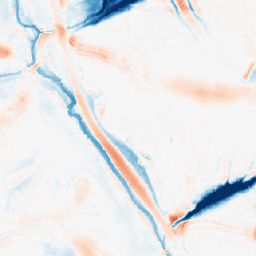
Category: morphological
Decomposition family: tophat_combined
Decomposition parameters: size: 20
Upsampling method: area
Upsampling parameters: scale: 4
Upsampling scale: 4